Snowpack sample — Rabbit Ears Pass, Jackson County, Colorado, USA (12/17/25, 1:08 PM MST)
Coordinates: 40.387, -106.625
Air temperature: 34 °F
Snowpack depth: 46 cm
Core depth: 30 cm
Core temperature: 24.8 °F
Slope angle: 6°, slope face: 165°
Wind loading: medium
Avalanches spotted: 0
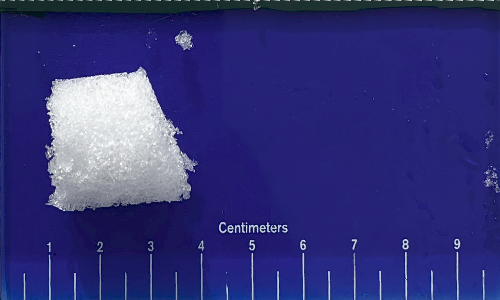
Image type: core
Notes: No avalanches spotted nearby, although collected in a meadowy area with minimal risk on this face of the pass.